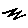
Label: zigzag